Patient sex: M
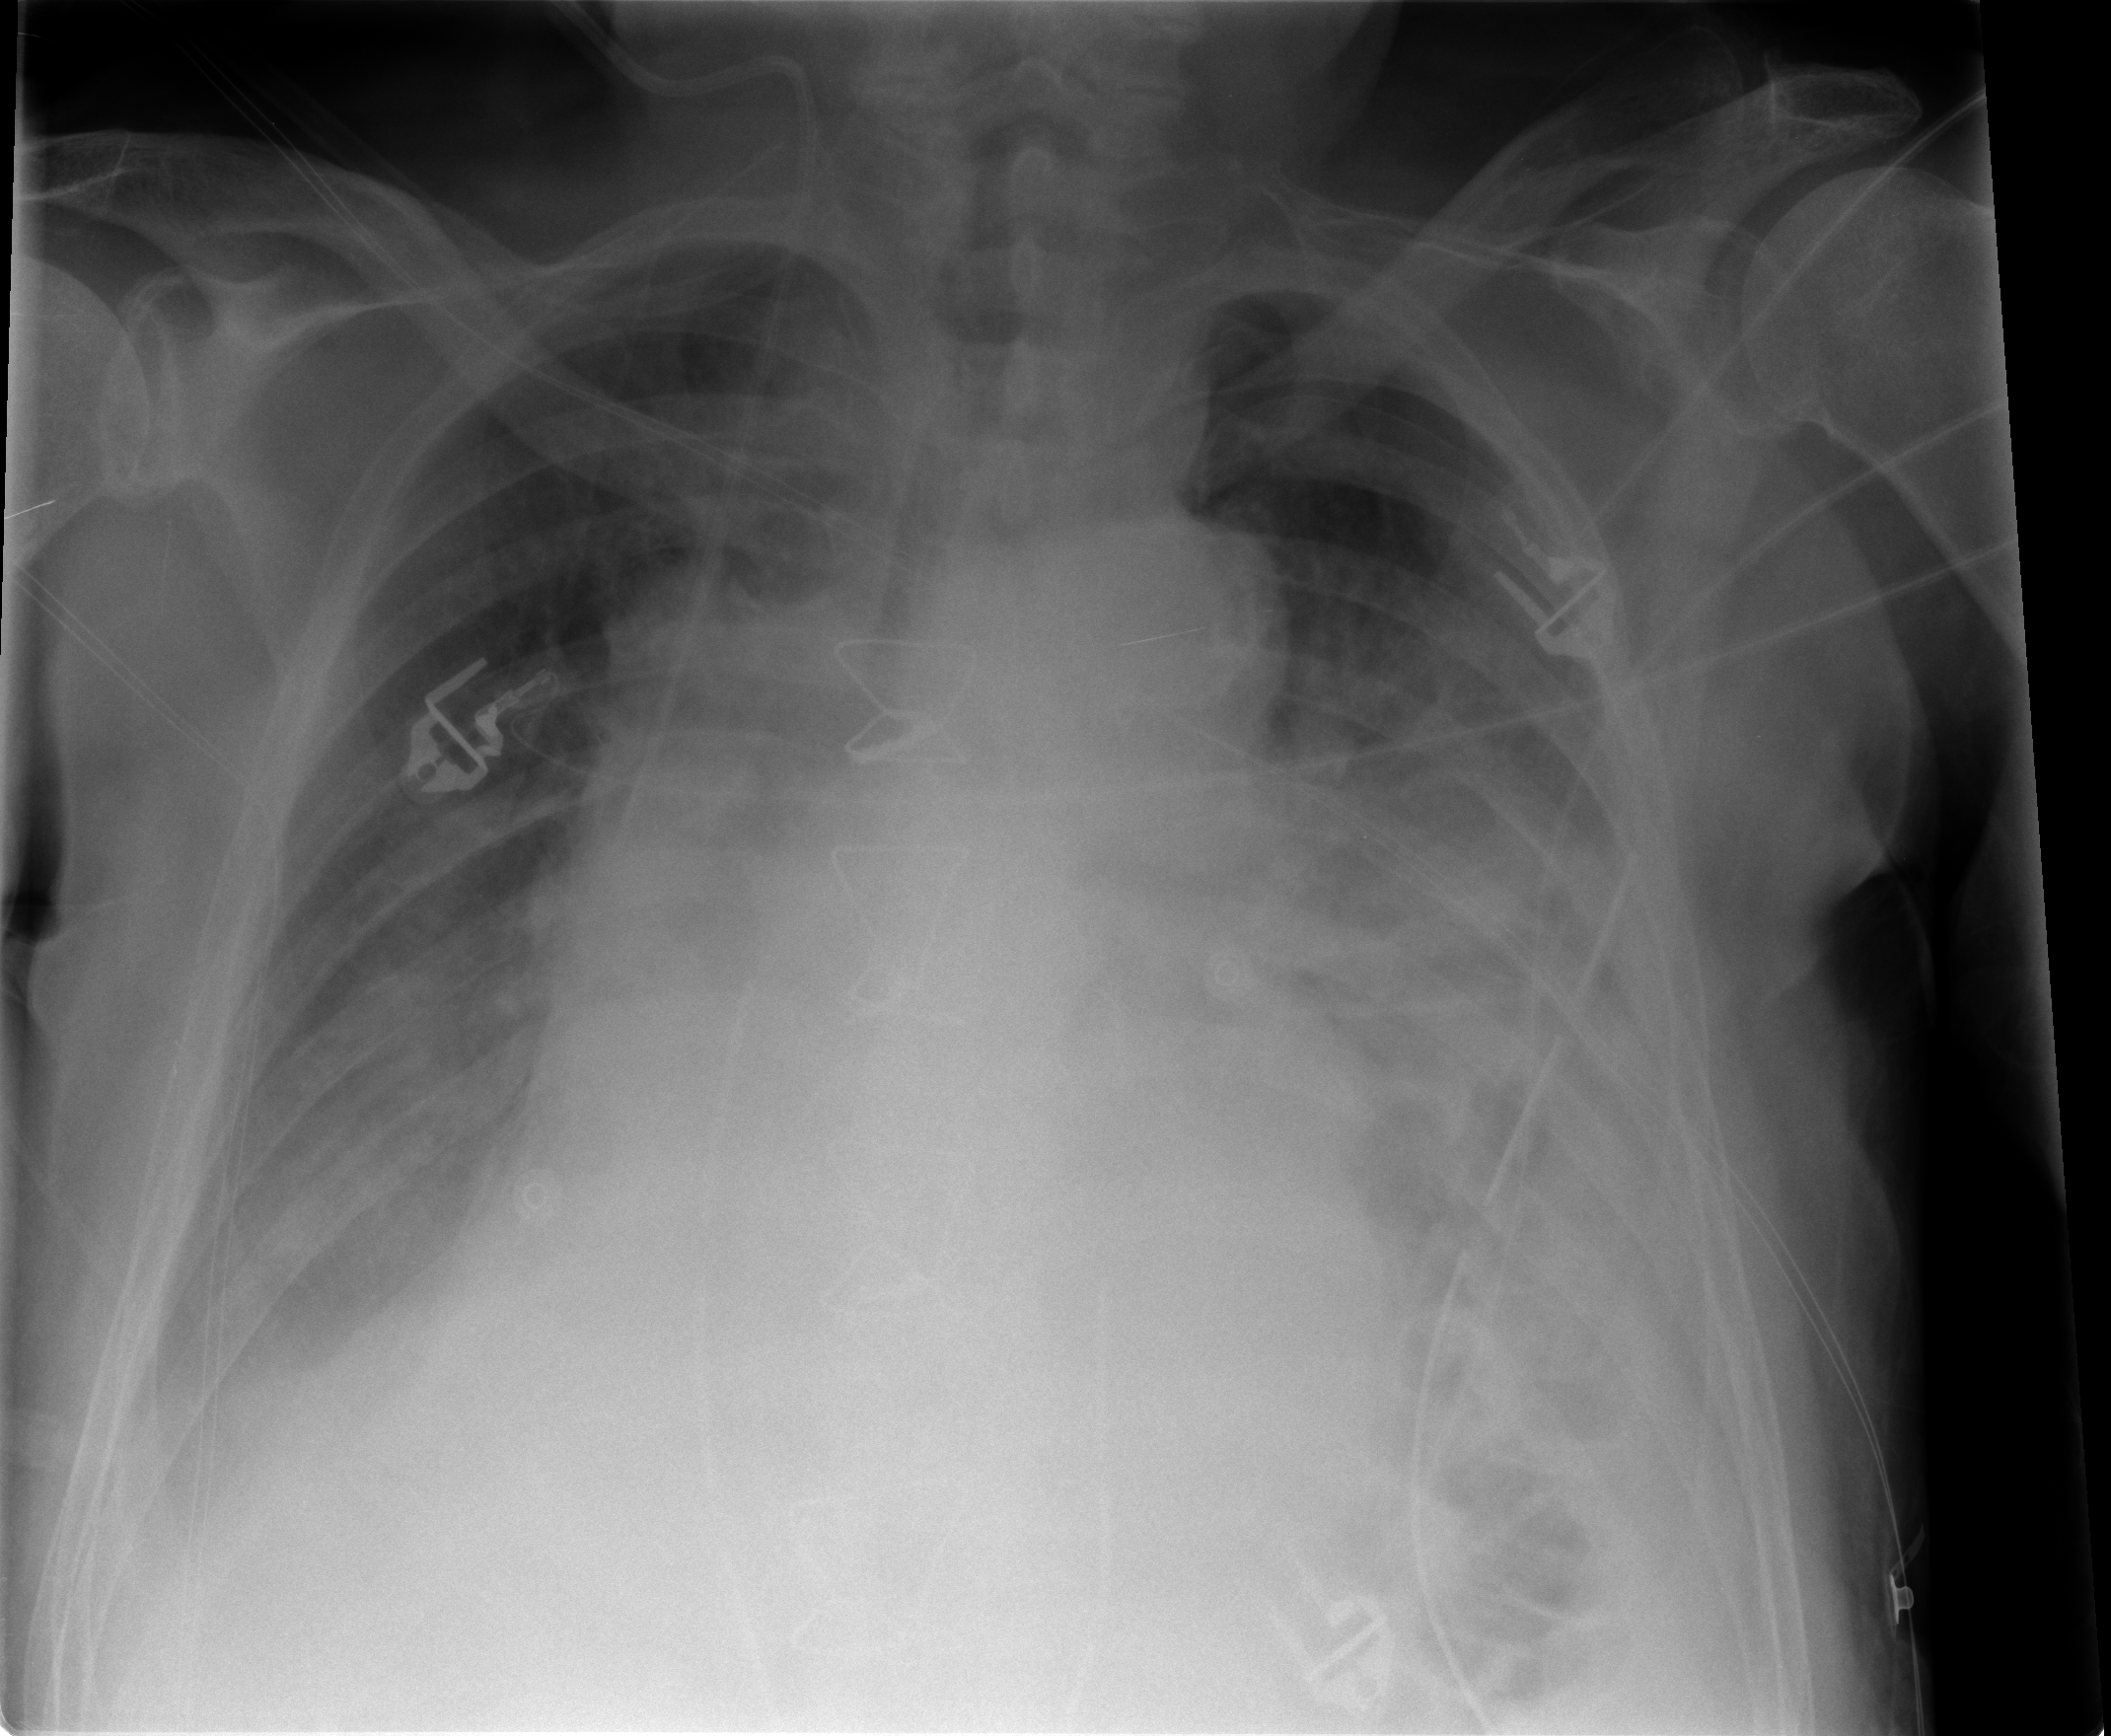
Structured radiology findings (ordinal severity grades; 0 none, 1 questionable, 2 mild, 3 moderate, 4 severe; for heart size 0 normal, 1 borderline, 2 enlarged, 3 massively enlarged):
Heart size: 3
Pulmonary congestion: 2
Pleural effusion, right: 2
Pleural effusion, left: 2
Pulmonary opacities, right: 0
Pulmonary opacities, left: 1
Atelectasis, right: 3
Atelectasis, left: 3